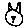
Label: cat